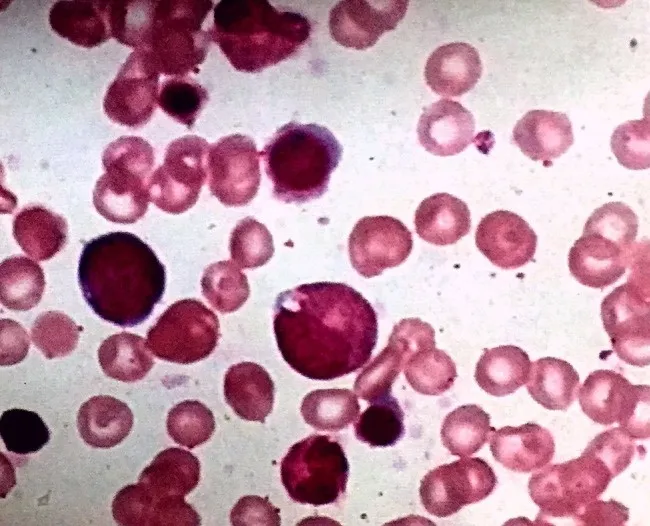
Bone marrow smear (x100 magnification) showing normal trilineage hematopoiesis with the presence of erythroid precursors.
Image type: pathology (pas)